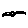
Label: bird